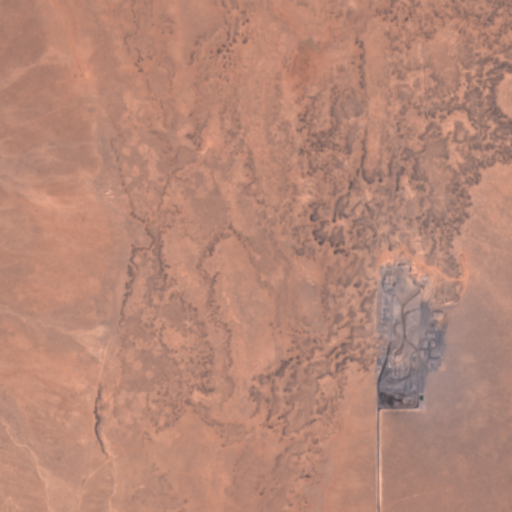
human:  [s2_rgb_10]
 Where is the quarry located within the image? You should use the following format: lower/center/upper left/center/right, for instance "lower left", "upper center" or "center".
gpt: The quarry is located in the lower right of the image.
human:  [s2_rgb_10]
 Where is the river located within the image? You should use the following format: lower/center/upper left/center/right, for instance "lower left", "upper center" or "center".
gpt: The river is located in the right of the image.
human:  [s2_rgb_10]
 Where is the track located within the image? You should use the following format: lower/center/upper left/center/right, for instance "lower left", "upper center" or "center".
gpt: There is no track in the image.